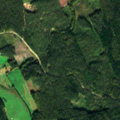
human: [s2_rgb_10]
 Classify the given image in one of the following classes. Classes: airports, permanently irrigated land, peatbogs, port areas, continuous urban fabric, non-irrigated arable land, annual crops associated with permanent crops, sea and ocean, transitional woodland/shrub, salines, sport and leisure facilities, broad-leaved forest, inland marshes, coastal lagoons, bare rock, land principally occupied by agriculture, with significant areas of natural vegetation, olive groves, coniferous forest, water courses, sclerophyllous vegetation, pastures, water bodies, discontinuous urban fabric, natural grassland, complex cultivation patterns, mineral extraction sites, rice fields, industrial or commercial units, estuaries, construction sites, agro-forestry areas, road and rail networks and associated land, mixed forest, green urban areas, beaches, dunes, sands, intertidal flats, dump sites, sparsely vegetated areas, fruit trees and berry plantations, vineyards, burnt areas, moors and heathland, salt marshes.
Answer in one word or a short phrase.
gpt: non-irrigated arable land, land principally occupied by agriculture, with significant areas of natural vegetation, coniferous forest